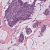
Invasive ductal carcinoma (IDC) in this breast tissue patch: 1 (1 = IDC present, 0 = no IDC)